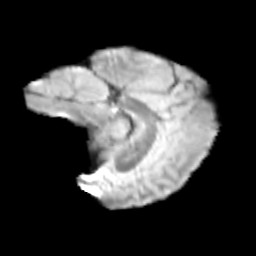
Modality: T2w
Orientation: sagittal
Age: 13
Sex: male
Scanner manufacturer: siemens
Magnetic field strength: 3 T
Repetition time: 3.8 s
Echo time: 0.07 s